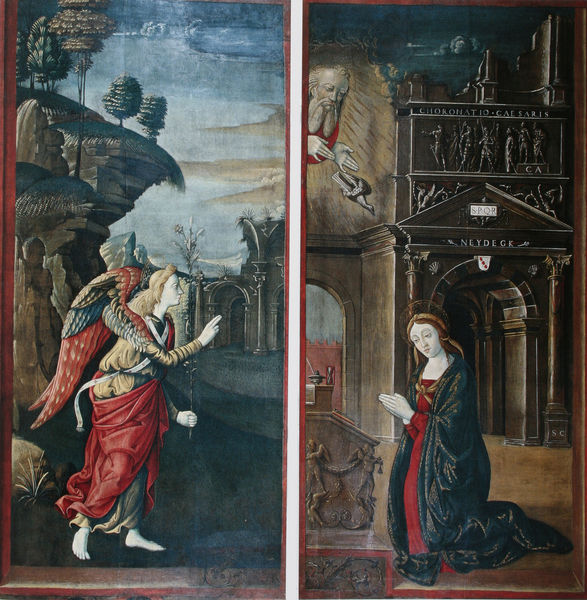
Titel: Verkündigung
Künstler: Giovanni Maria Falconetto
Standort: Trient
Institution: Santa Maria Maggiore
Schlagwörter: baum, berg, blau, dunkel, feder, felsen, flügel, gemälde, gott, hand, himmel, mann, meer, umhang, wasser, weiß, wolken, bäume, frauen, gelb, grün, landschaft, ocker, blume, braun, bunt, finger, frau, geste, haar, hintergrund, kleid, licht, marmor, nacht, schwarz, säule, säulen, tür, vordergrund, blick, gebäude, haus, rot, tuch, wolke, beige, bart, architektur, augen, falten, johannes, rahmen, stehen, stein, taube, hände, erde, häuser, hügel, wind, kirche, sonne, boden, figur, gewand, gold, mantel, gewänder, mutter, vater, pflanze, gotik, renaissance, wald, engel, skulptur, bewegt, relief, farbig, füße, schrift, bogen, zwei, stab, fels, klippen, giebel, tag, hof, figuren, tafel, falte, inschrift, lesen, durchgang, stufe, gesenkt, knie, zeigen, tor, klippe, bögen, barfuss, eingang, ruine, landschadt, palast, strahlen, abgrund, jungfrau, text, knien, strahl, beten, gebet, lilie, tinte, altar, pult, rom, kapitell, fries, portal, gestus, heiligenschein, nimbus, kanzel, brief, knieend, kniend, fresken, knieen, religiös, segen, segnen, segnung, erscheinung, hochkant, heiliger, einfahrt, tempel, lesepult, heilige, tintenfass, schreibpult, heilig, maria, madonna, betend, gloriole, mutter gottes, erzengel, bau, zepter, verkündigung, römisch, michael, geburt, geist, fau, unschuld, kien, spqr, nachricht, retabel, flügelaltar, freske, zeigegestus, glorie, heiliger geist, gabriel, gottvater, bete, spalte, boticelli, negel, diptychon, sanduhr, dreieinigkeit, empfängnis, mittelatler, altarretabel, seitenaltar, altarflügel, maria verkündigung, retable, maria empfängnis, matel, mara, segnungsgestus, engels, verkündigungsengel, altarglügel, glorienschein, lporta, miriam, alatar, kniien, neydeck, mandonna, lilienzepter, heiiger geist, neydegr